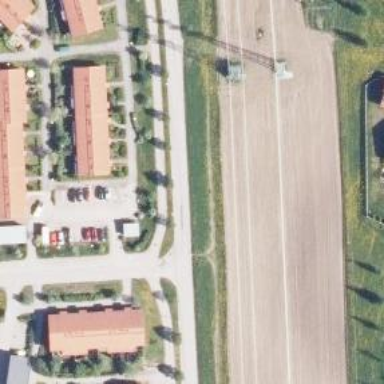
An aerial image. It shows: Asphalt cycleway.